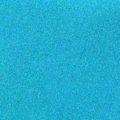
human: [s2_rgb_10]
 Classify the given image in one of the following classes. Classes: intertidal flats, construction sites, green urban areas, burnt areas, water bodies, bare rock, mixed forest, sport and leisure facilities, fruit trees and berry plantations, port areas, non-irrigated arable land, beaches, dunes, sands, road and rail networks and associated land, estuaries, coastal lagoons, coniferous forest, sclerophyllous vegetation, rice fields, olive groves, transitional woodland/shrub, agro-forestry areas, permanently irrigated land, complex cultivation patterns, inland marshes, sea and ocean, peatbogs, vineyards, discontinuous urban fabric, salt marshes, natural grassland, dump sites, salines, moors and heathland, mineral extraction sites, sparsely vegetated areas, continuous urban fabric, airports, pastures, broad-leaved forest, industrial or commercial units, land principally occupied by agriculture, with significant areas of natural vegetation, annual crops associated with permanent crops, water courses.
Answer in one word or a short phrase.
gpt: sea and ocean